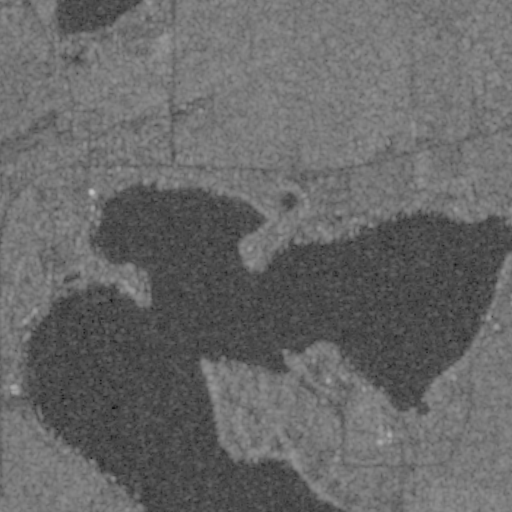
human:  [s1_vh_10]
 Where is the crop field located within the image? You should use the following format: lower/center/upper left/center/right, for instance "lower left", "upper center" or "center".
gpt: The crop field is located in the upper left of the image.
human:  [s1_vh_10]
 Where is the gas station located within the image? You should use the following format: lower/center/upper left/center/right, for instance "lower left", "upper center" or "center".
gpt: The gas station is located in the upper left of the image.
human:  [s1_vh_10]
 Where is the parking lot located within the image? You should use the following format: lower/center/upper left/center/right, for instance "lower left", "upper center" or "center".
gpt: The parking lot is located in the upper left of the image.
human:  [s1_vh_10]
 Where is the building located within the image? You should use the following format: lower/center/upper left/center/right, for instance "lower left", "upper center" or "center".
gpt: The building is located in the upper left of the image.
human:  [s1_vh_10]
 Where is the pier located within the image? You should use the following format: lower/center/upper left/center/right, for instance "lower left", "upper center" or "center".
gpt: The pier is located in the center left of the image.
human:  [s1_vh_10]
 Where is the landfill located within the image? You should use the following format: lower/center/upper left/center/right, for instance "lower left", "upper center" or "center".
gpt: There is no landfill in the image.

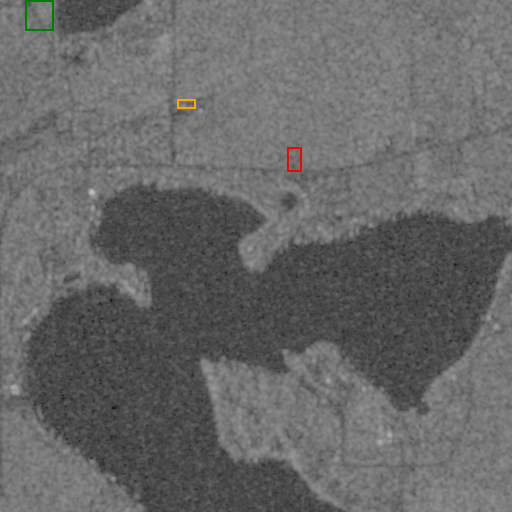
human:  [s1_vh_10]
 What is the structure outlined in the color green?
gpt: The structure outlined in green is a crop field.
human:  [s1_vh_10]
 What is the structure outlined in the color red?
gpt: The structure outlined in red is a park.
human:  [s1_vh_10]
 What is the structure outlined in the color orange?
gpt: The structure outlined in orange is a building.
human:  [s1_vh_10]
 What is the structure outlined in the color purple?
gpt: There is no purple outline.